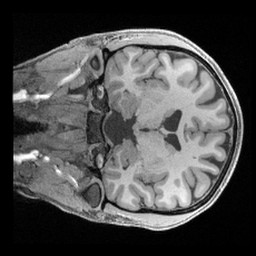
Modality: T1w
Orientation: coronal
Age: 22
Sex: female
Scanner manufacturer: siemens
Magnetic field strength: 3 T
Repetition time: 2.4 s
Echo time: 0.00241 s